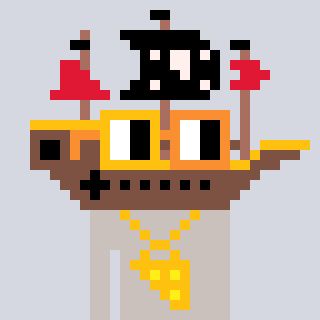
a pixel art character with square yellow and orange glasses, a pirateship-shaped head and a foggrey-colored body on a cool background